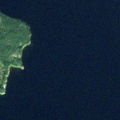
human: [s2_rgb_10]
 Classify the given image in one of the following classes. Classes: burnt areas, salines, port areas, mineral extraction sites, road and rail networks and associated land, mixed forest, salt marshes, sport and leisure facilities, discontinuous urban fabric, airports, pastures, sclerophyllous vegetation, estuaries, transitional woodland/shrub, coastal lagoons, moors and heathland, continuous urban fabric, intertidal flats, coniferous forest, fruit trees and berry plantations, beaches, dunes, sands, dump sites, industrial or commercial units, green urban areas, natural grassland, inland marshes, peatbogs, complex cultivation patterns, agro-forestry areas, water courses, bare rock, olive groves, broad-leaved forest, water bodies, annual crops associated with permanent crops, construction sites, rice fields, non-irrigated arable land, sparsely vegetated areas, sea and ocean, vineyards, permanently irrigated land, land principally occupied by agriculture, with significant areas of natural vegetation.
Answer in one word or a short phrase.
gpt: coniferous forest, transitional woodland/shrub, water bodies